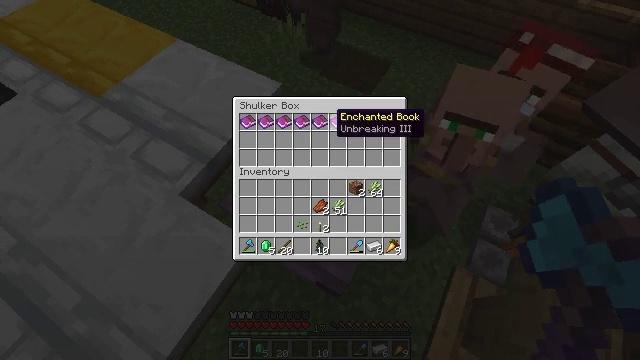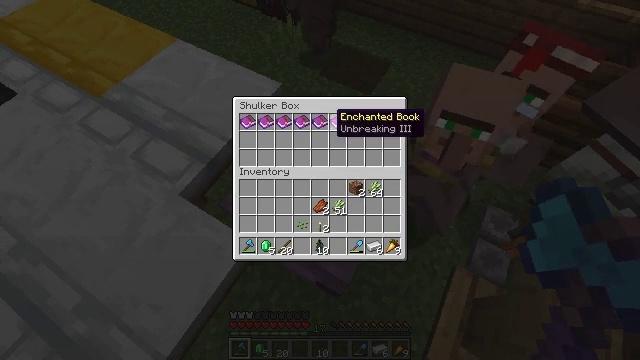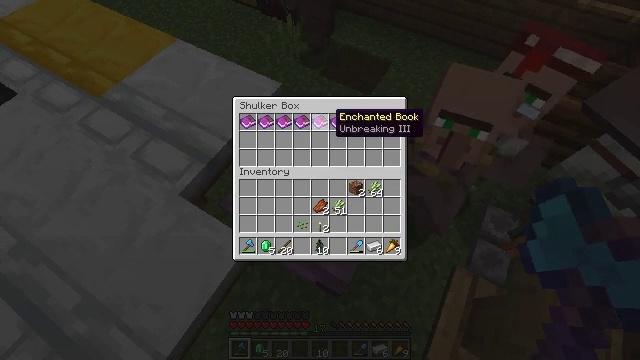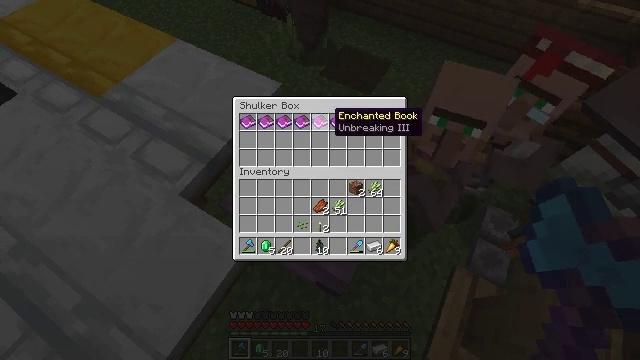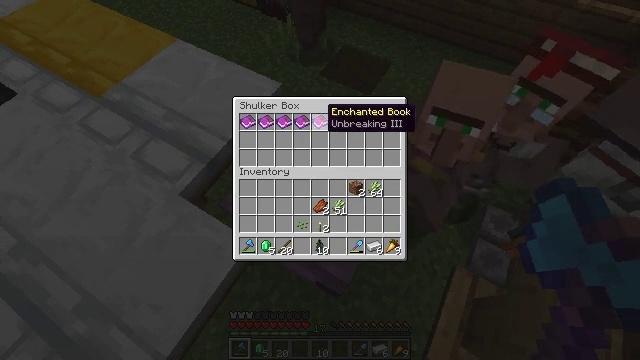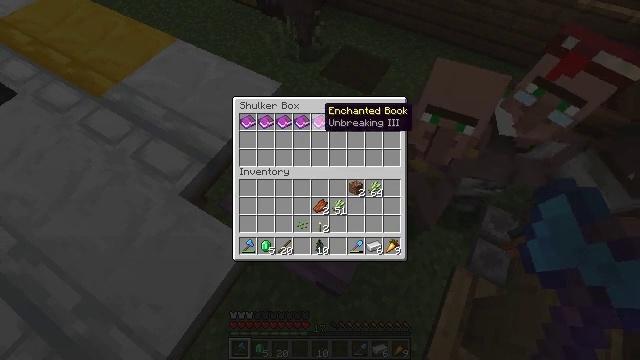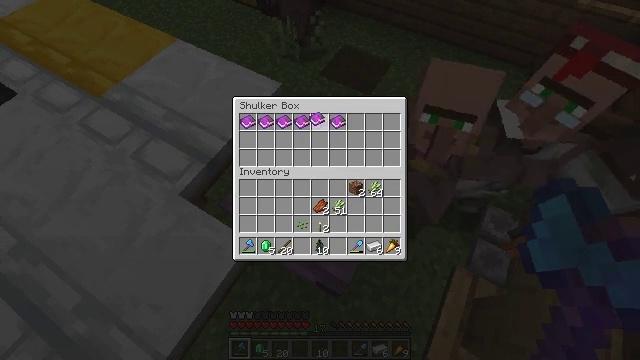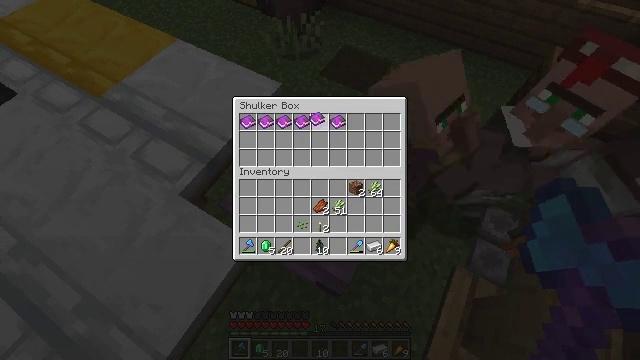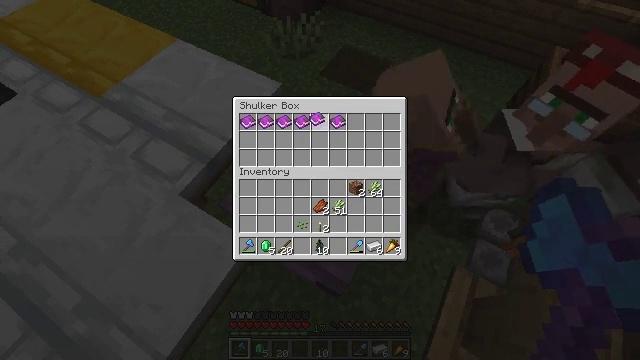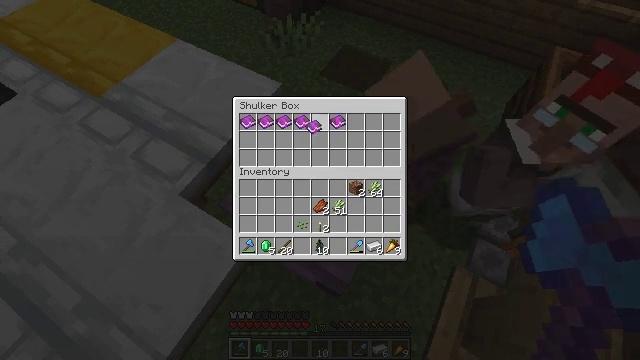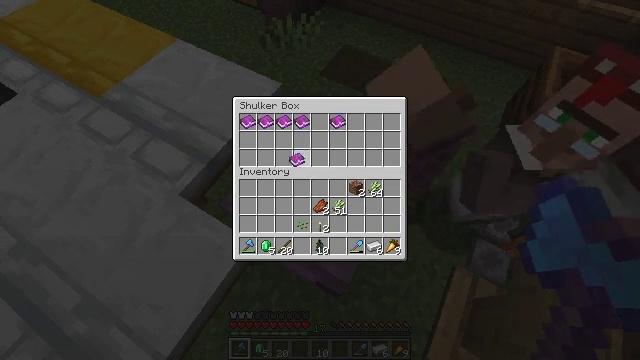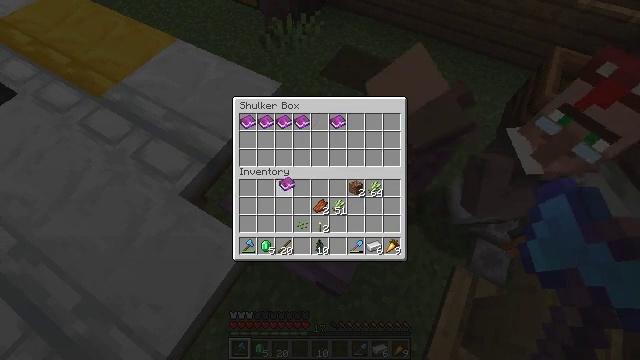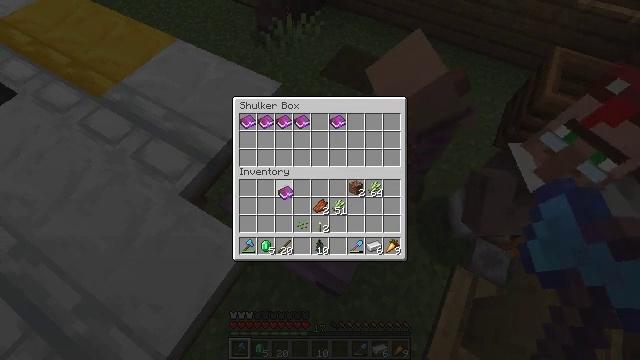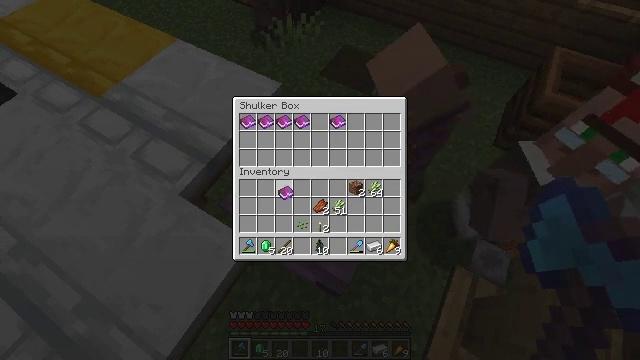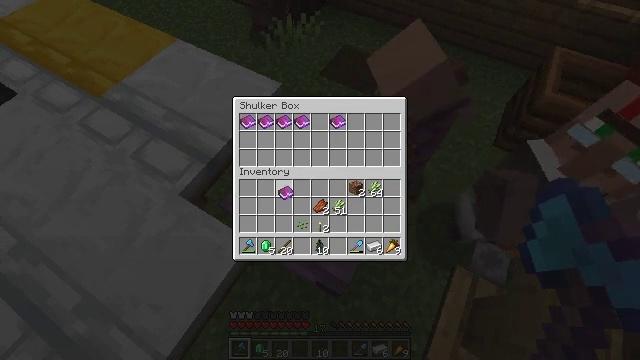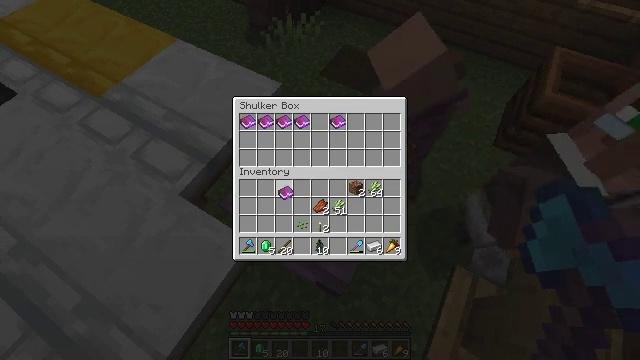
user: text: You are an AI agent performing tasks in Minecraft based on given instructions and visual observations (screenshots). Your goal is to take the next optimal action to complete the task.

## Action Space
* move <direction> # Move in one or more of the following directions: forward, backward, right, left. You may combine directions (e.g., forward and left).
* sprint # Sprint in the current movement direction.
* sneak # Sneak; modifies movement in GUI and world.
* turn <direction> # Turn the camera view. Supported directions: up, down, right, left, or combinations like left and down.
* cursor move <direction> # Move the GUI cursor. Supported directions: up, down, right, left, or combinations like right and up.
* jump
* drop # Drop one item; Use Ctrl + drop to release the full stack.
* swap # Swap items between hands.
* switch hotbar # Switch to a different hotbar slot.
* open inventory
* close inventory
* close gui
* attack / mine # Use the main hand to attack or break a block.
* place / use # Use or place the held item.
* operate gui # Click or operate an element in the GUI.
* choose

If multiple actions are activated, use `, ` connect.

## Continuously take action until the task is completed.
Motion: motion action
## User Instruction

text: Mine the shulker box.
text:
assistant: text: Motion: no_op
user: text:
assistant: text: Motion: no_op
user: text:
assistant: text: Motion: no_op
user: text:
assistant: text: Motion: cursor move left
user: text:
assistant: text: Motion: no_op
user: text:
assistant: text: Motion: operate gui
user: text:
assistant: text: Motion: operate gui
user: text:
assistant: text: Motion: operate gui
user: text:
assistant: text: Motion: cursor move down
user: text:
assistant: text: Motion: cursor move left and down
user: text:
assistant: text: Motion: cursor move left and down
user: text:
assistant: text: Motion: cursor move down
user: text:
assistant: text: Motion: operate gui
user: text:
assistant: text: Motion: operate gui
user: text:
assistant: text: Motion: operate gui
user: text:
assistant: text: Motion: no_op
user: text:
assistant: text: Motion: no_op
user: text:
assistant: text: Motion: close inventory
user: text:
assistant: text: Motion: turn left, close inventory
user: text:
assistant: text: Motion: turn left, close inventory
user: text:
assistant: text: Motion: turn left and up
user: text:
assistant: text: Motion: turn left and up
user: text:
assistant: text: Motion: move forward, turn left and down
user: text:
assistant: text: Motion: move forward
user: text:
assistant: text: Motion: move forward
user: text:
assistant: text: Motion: move forward, turn left and up
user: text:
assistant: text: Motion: move forward and move right, turn left and up
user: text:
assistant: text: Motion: move forward and move right, turn left
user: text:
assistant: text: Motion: move forward and move right, turn right
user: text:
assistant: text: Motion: move forward and move right, turn right